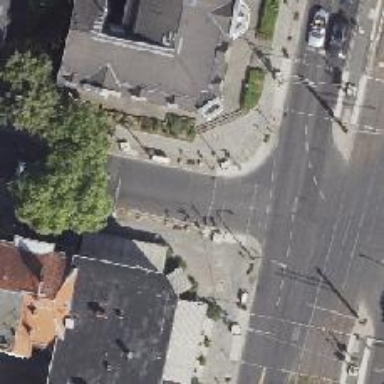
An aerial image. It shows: Road with traffic signals.